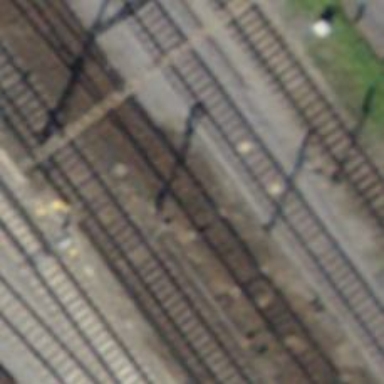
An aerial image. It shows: Railway signal.